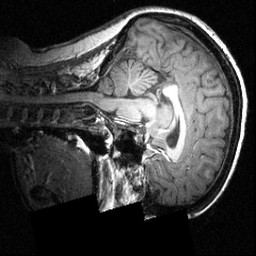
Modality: T1w
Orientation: sagittal
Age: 20
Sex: female
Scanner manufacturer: siemens
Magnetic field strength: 3.951 T
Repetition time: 1.5 s
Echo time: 0.00335 s